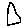
Label: triangle